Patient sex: M
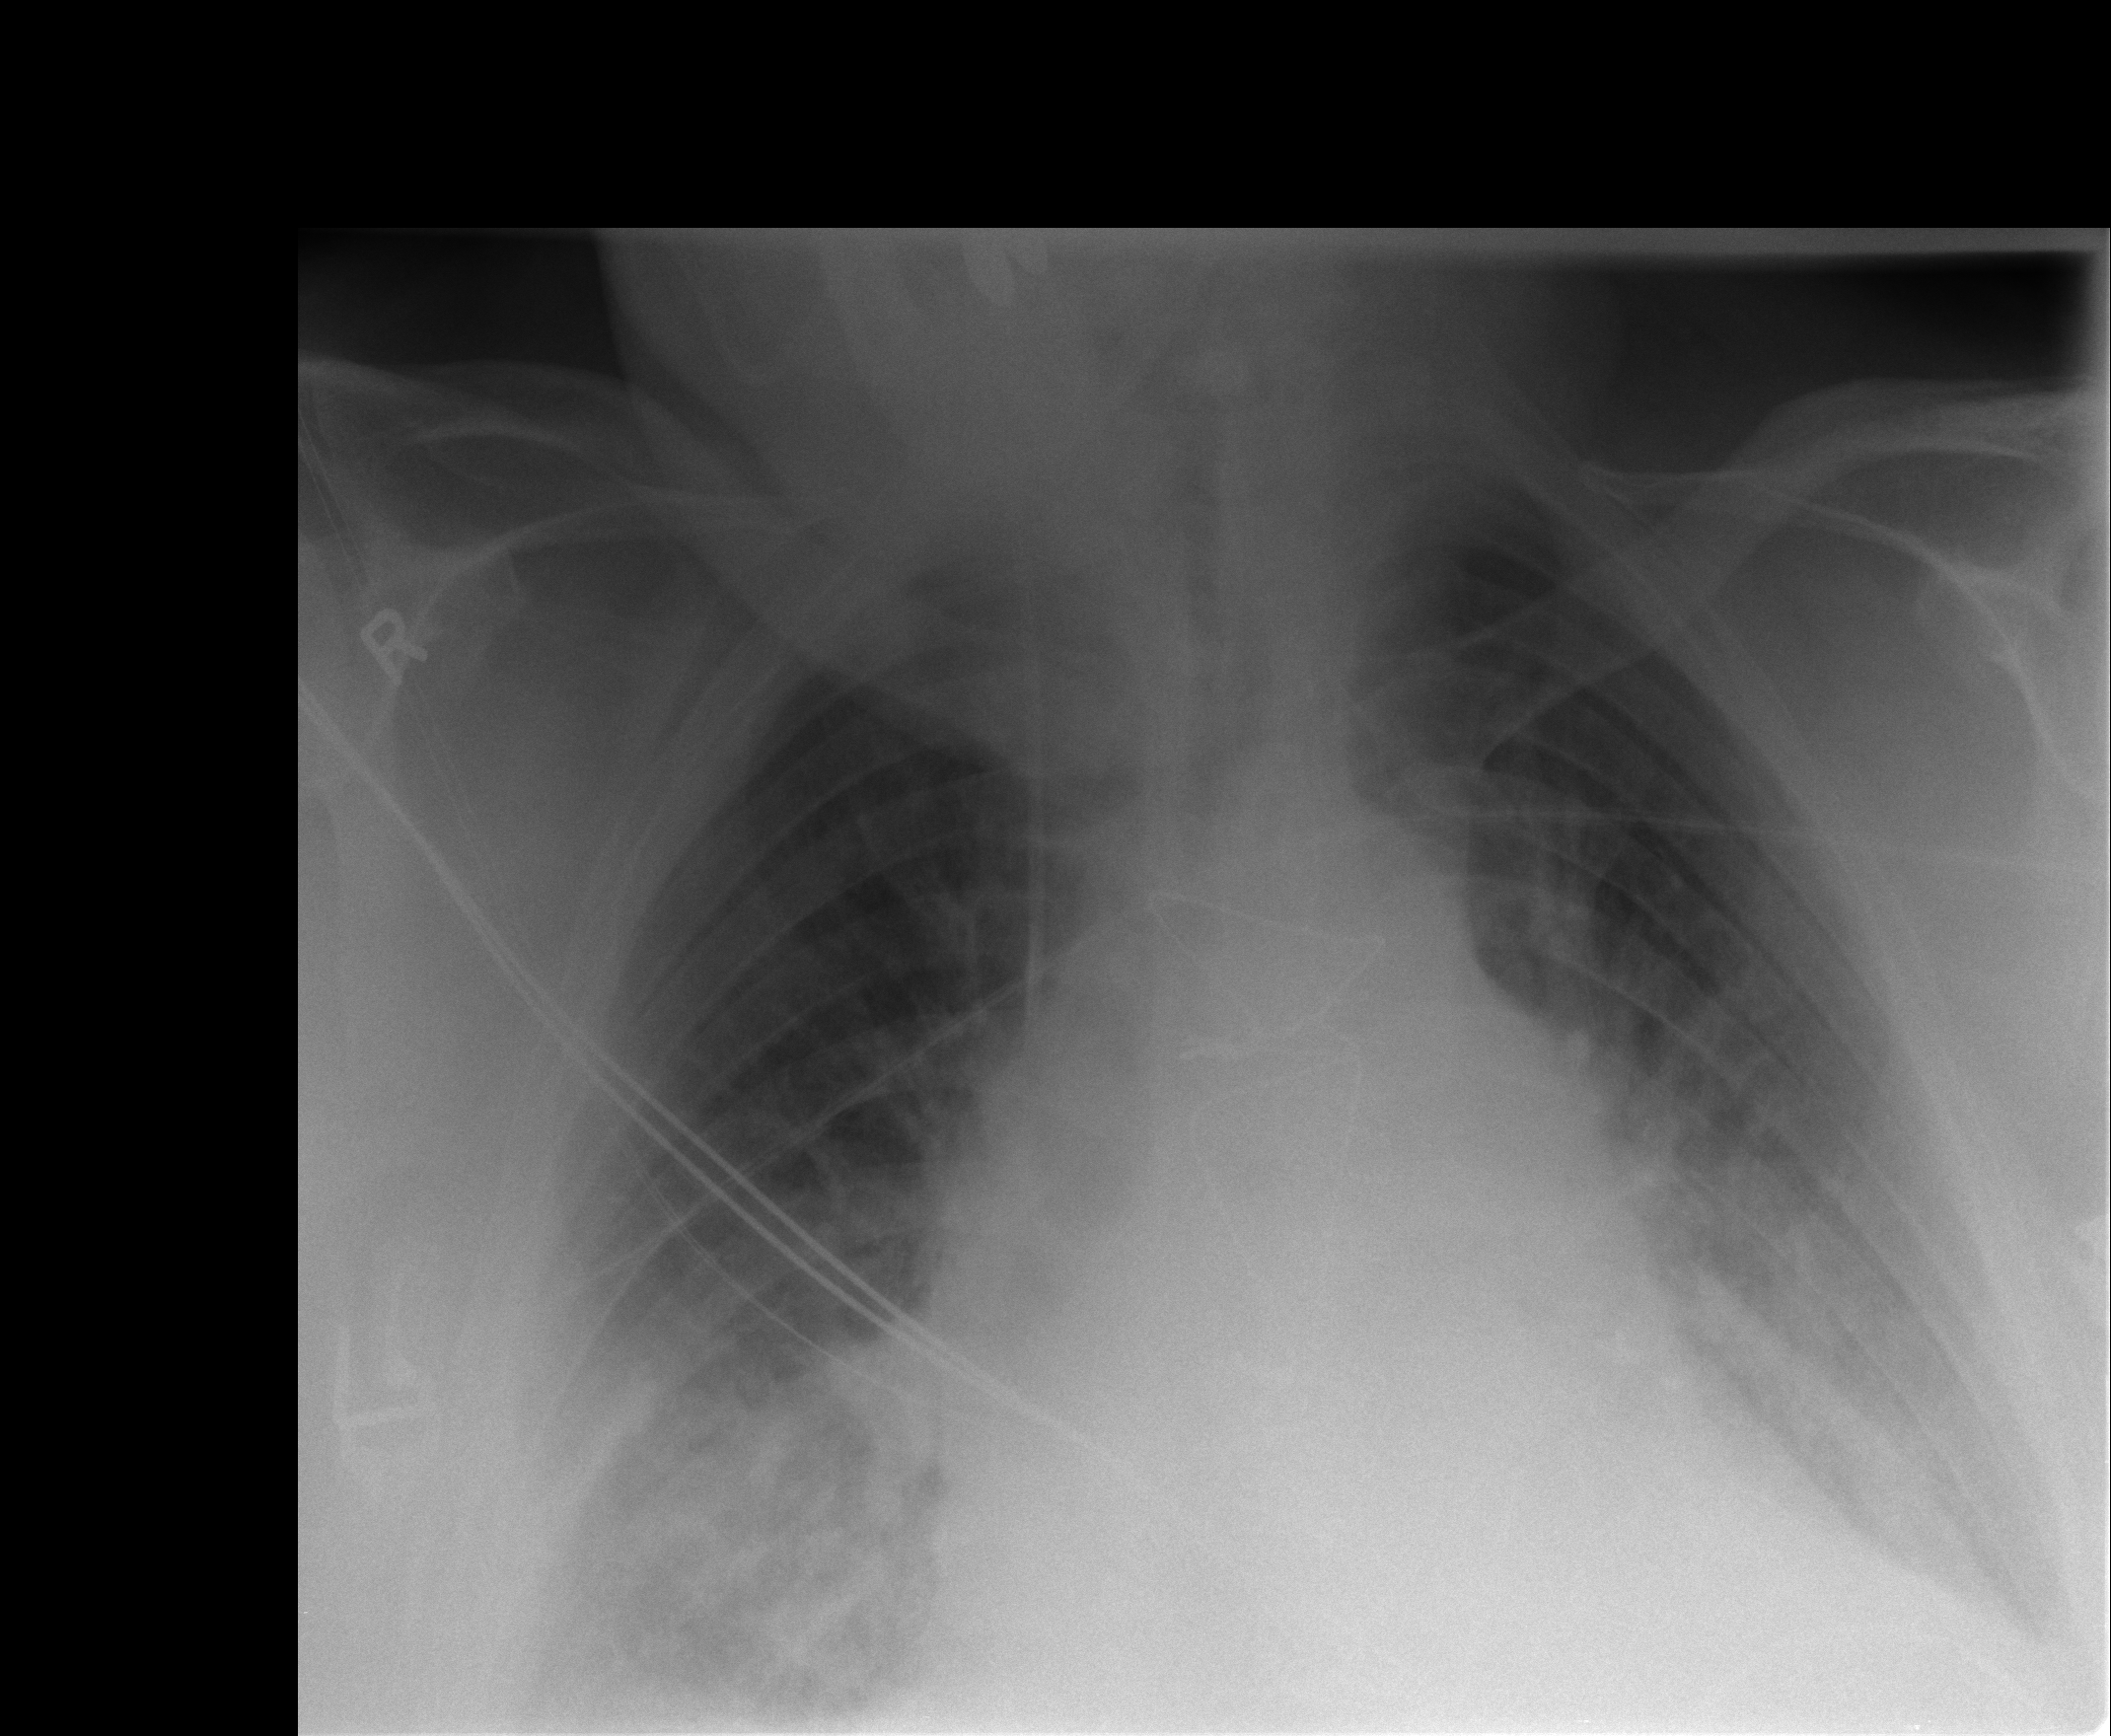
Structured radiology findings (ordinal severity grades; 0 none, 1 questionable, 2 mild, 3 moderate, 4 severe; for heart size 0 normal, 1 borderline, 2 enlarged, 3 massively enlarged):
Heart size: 3
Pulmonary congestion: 3
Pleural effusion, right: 2
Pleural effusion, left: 2
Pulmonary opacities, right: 0
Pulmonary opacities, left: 0
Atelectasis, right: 2
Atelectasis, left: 1